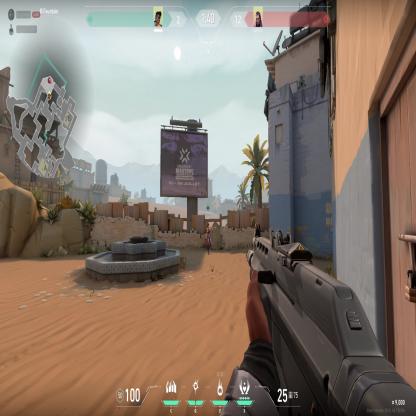
Label: enemy